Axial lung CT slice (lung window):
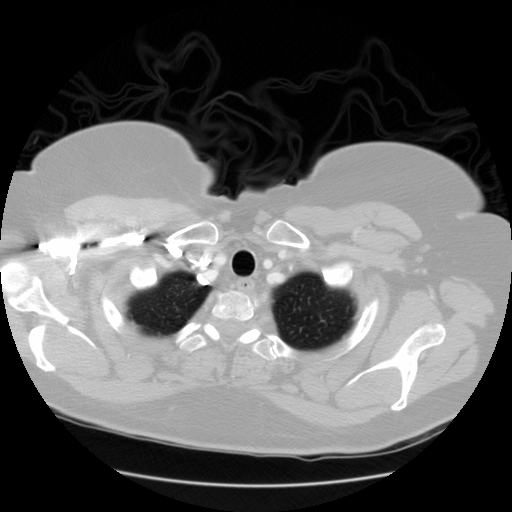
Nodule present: no